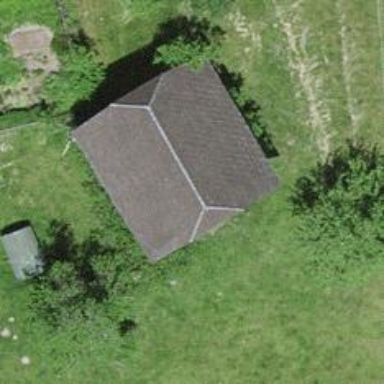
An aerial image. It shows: Rural barn.